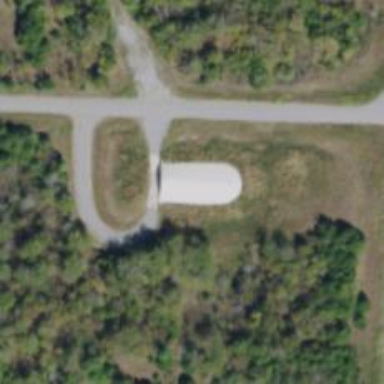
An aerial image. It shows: Military bunker.